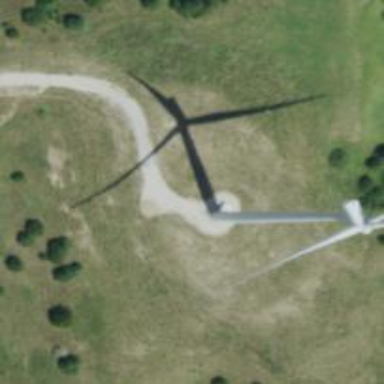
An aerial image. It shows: Wind generator using wind turbines of horizontal axis.